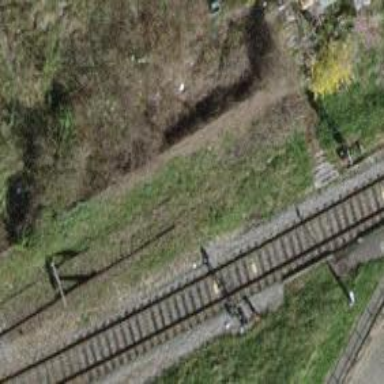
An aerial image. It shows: Single railway siding track.